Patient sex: M
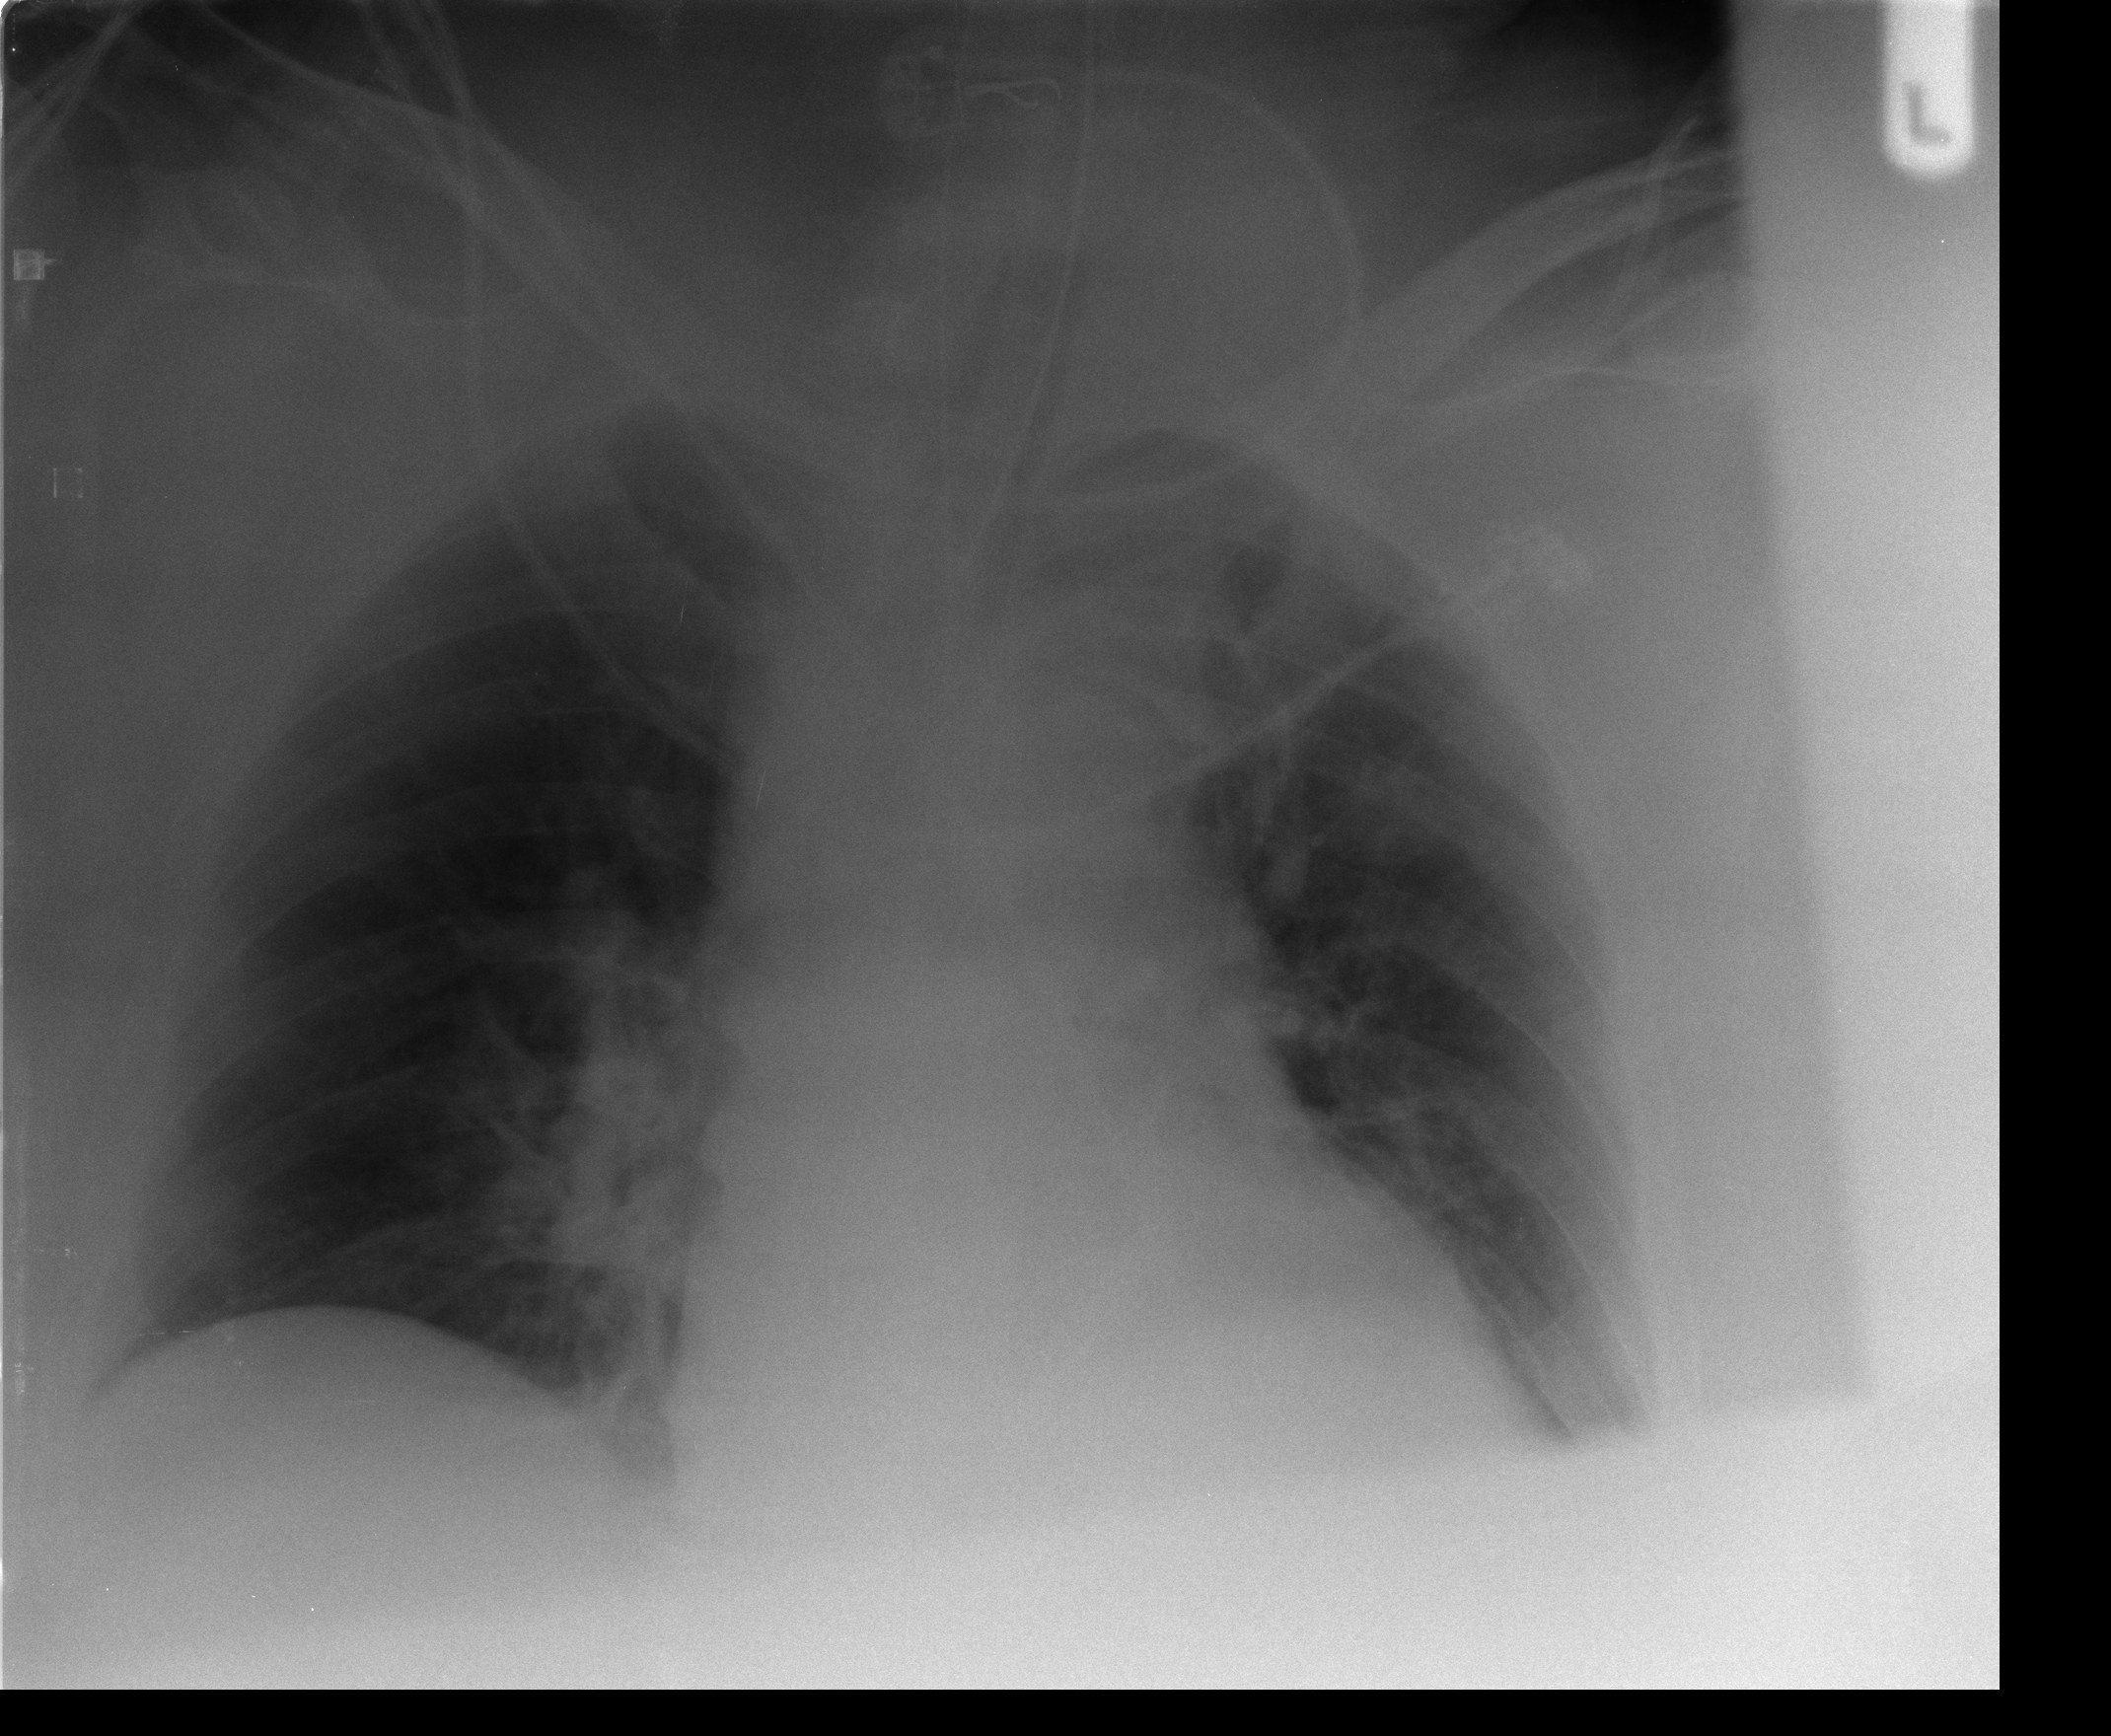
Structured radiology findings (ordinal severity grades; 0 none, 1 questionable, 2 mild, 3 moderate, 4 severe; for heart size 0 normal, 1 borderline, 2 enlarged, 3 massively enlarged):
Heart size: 1
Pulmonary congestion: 2
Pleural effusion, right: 0
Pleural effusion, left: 0
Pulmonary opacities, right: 0
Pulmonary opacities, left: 2
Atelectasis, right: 1
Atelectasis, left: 1